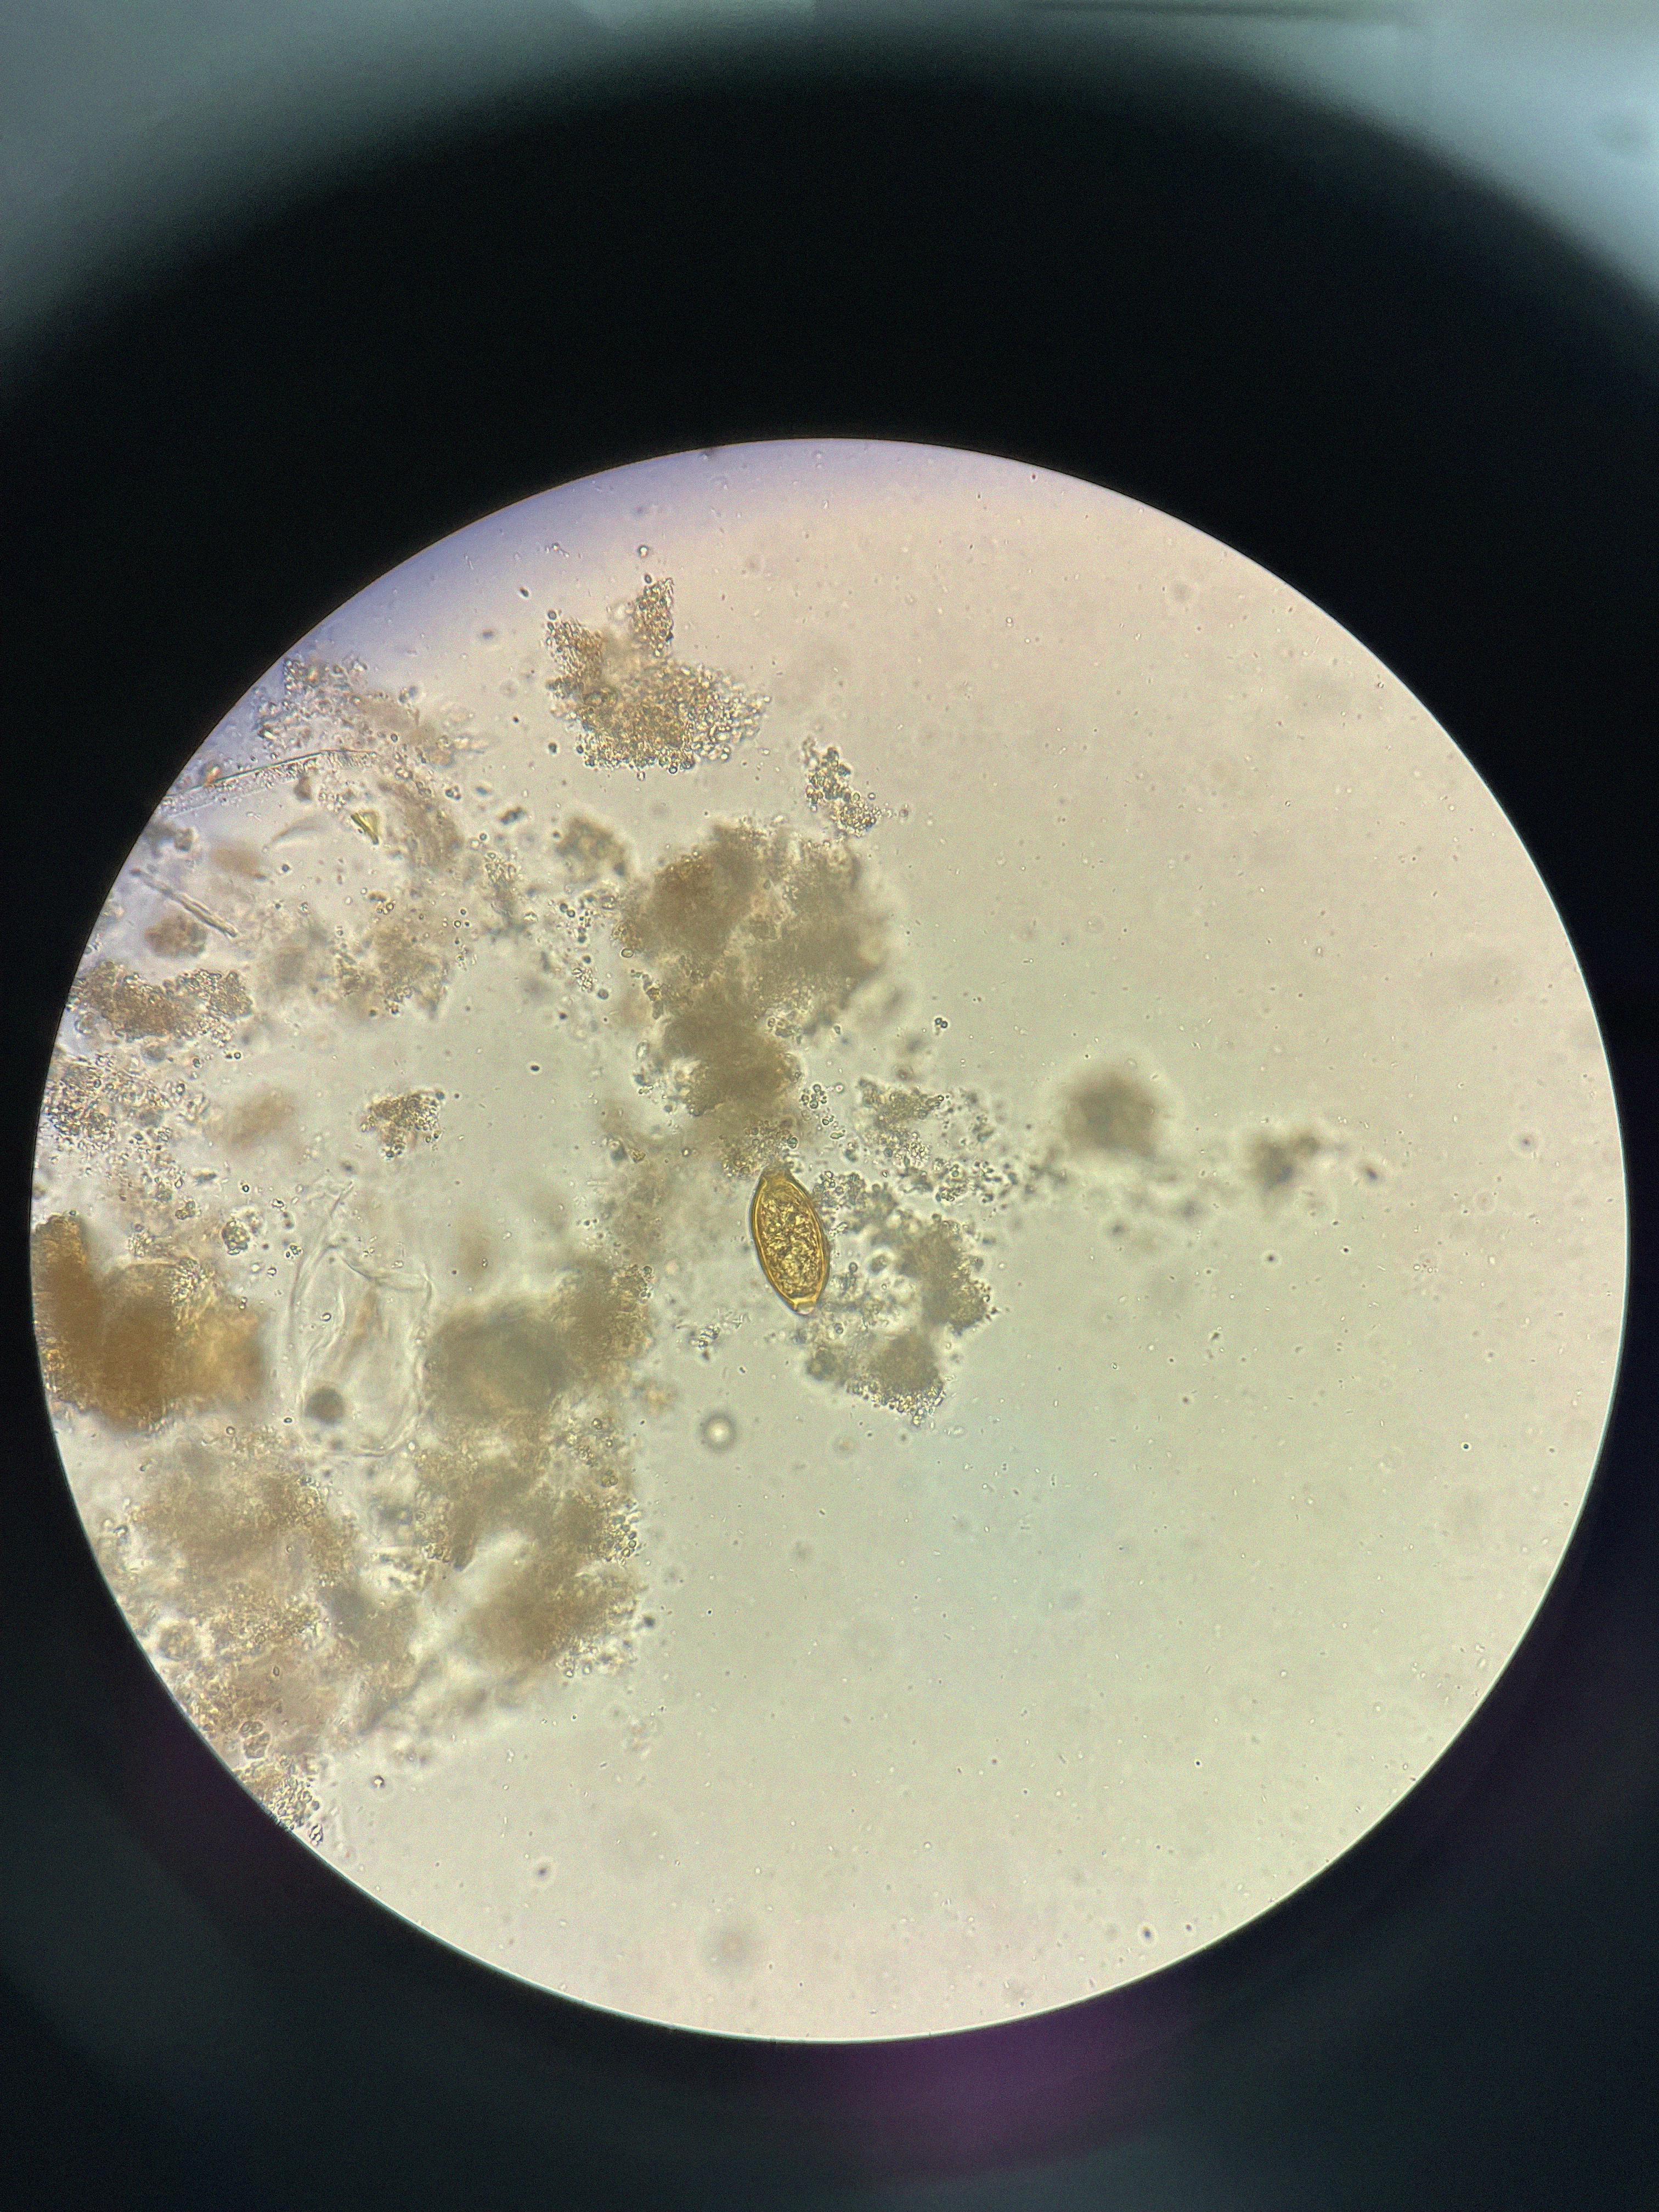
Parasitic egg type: Trichuris trichiura